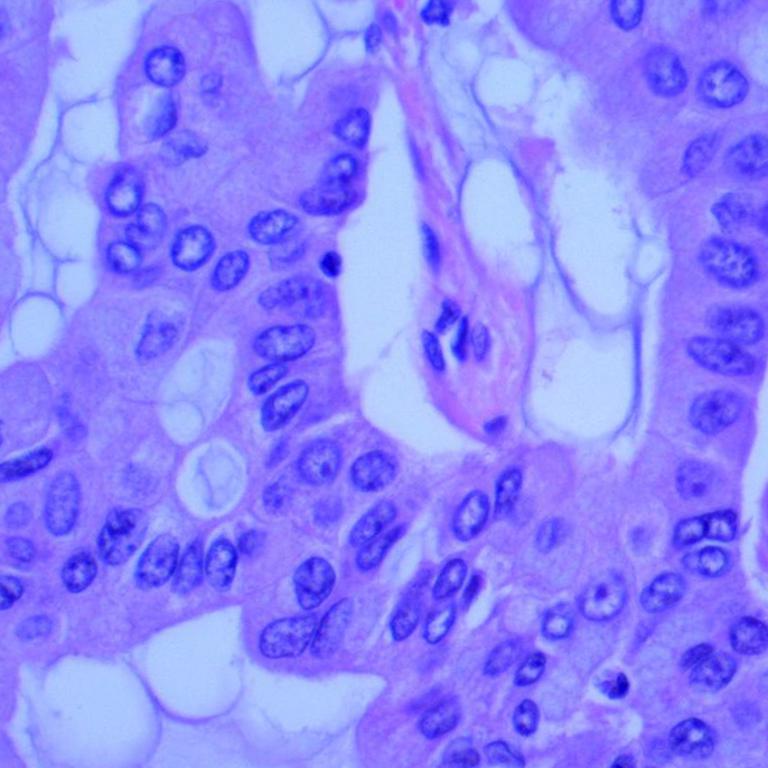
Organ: lung
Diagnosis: adenocarcinomas